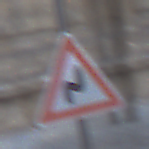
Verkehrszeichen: DoppelkurveRechts
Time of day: SunriseSunset
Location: Outdoor (Urban)
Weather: PartlyCloudy
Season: NotSpecified
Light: Natural